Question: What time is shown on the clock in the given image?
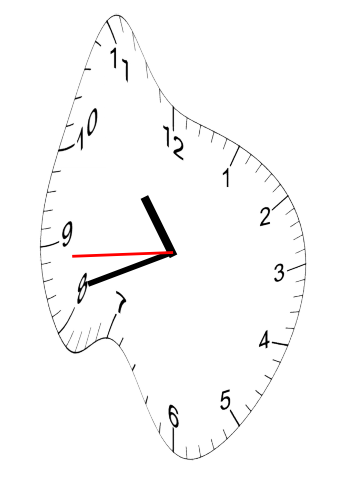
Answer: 10:41:44